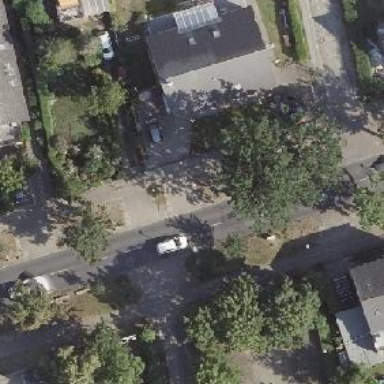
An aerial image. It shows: Sidewalk.